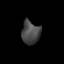
Tissue: prostate
Cell type: T cells
Senescence score: 0.7036
Nuclear area (px): 413
Mean DAPI intensity: 72.739